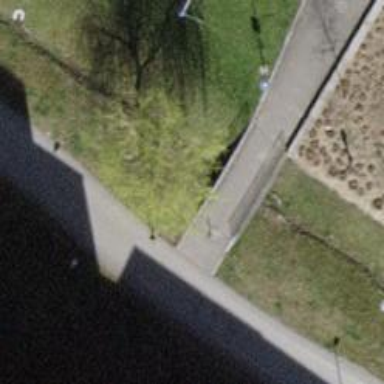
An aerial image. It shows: Bollard barrier.